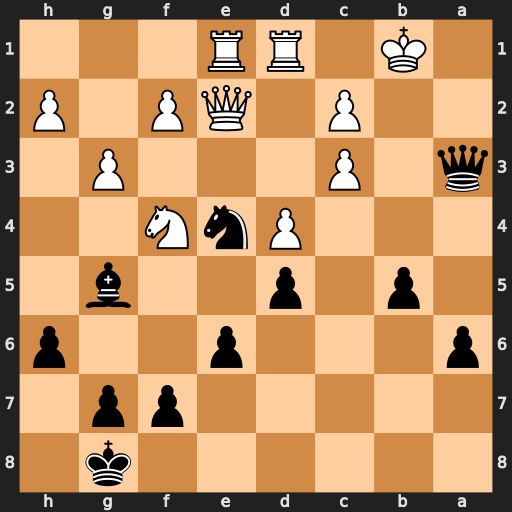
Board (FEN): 6k1/5pp1/p3p2p/1p1p2b1/3PnN2/q1P3P1/2P1QP1P/1K1RR3
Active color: b
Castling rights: -
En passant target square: -
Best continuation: Nxc3#